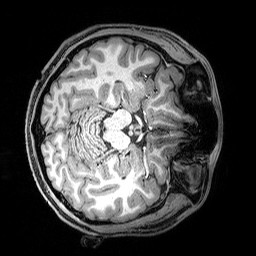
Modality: T1w
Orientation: axial
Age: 23
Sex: male
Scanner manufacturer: siemens
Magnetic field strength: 3 T
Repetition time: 2.5 s
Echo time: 0.00369 s